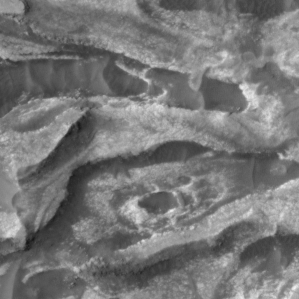
Label: non_frost